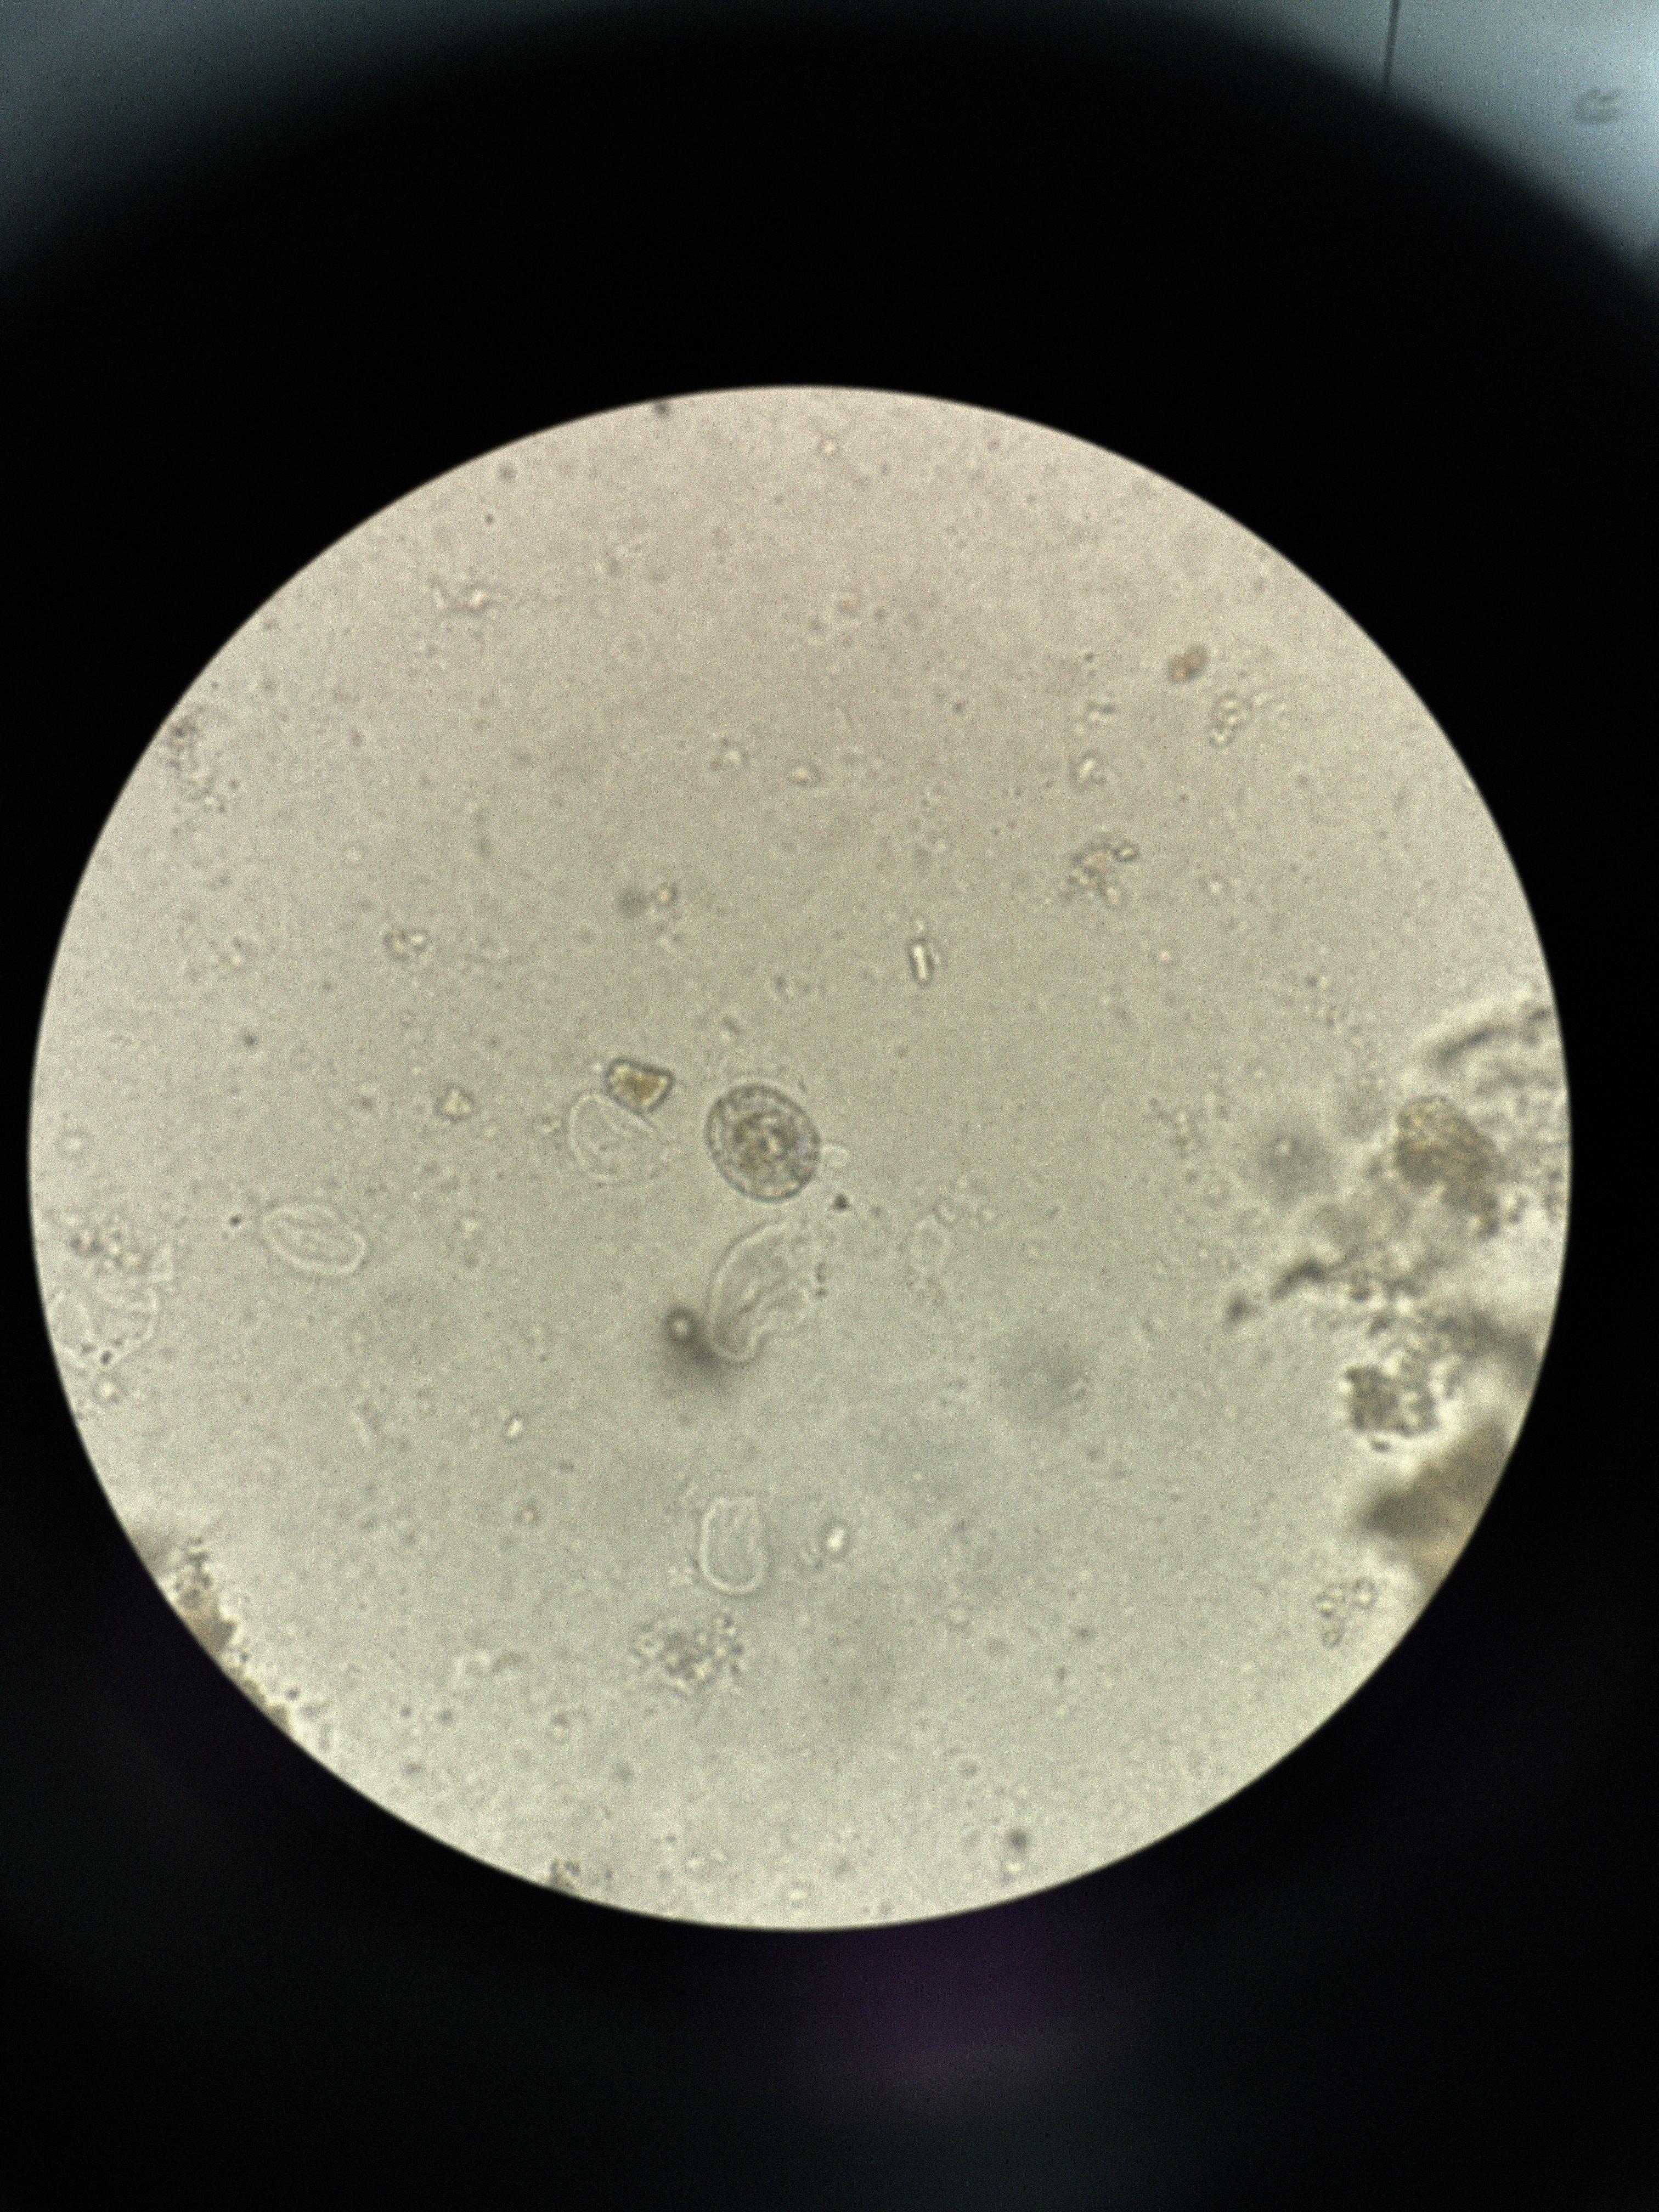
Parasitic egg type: Hymenolepis nana